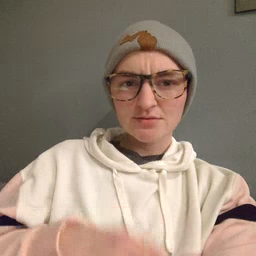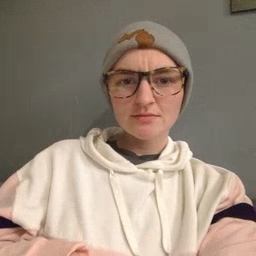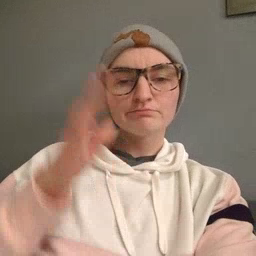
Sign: pretend